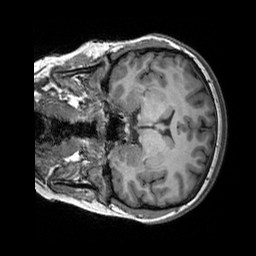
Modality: T1w
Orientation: coronal
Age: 22
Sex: female
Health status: healthy
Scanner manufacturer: siemens
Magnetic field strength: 3 T
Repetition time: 2.3 s
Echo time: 0.00303 s